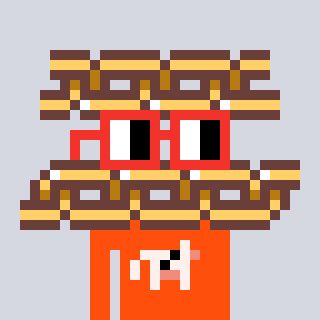
a pixel art character with square red glasses, a chain-shaped head and a orange-colored body on a cool background